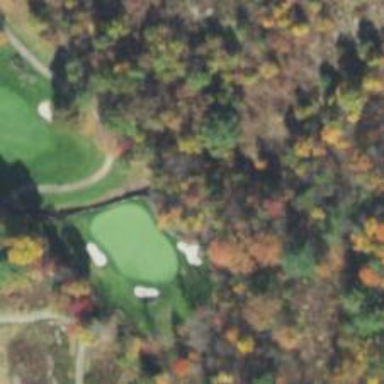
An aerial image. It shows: Golf hole.